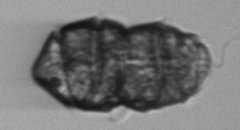
Label: Margalefidinium